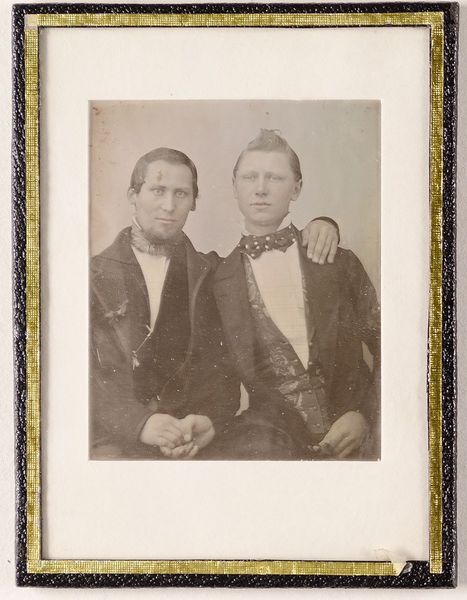
Titel: Zwei junge Männer
Standort: Hamburg
Institution: Museum für Kunst und Gewerbe Hamburg
Schlagwörter: mann, gesten, portrait, foto, fotografie, photographie, doppelbildnis, doppelportrait, photo, lichtbild, daguerreotypie, bildwerke, angewandte und bildende kunst, hessische systematik, porträt, armhaltungen, porträtfotografie, porträtphotographie, hüftbild, doppelporträt